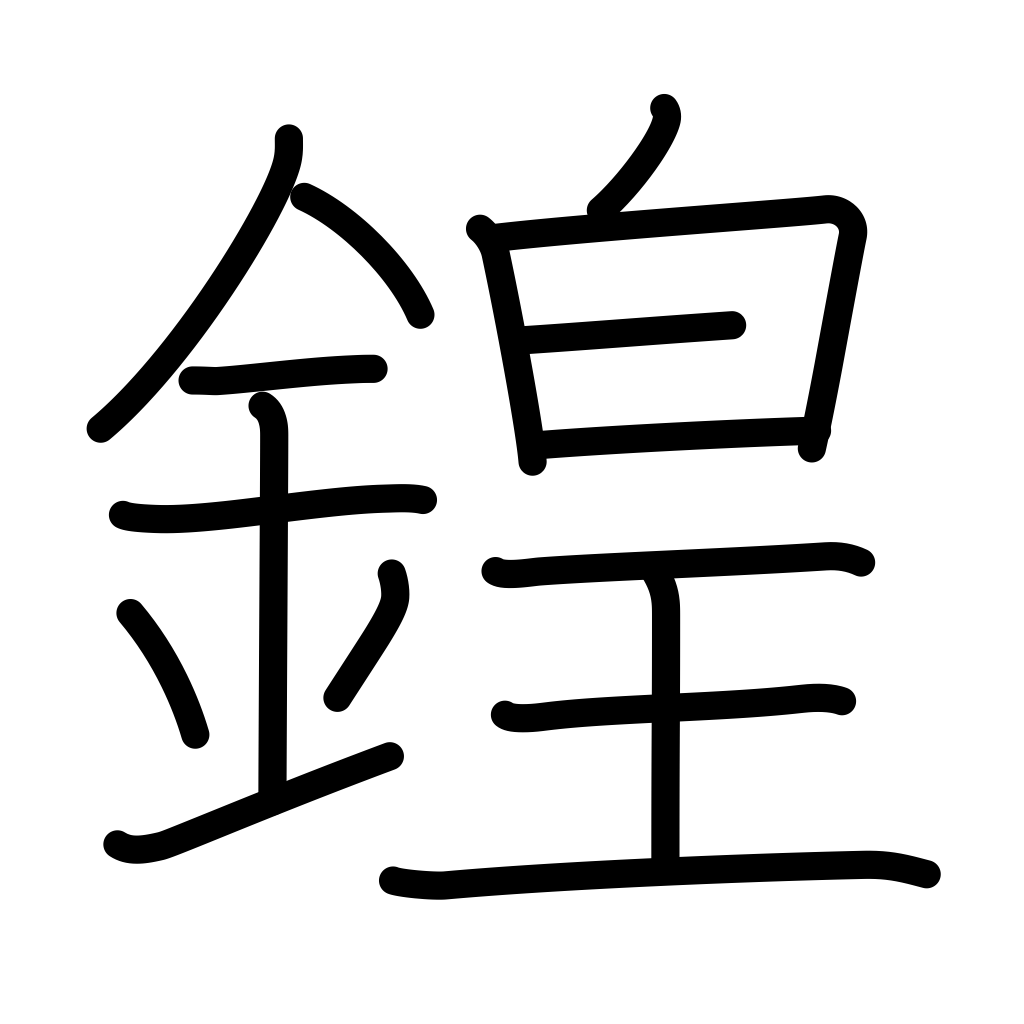
Meaning: sound of bells and drums